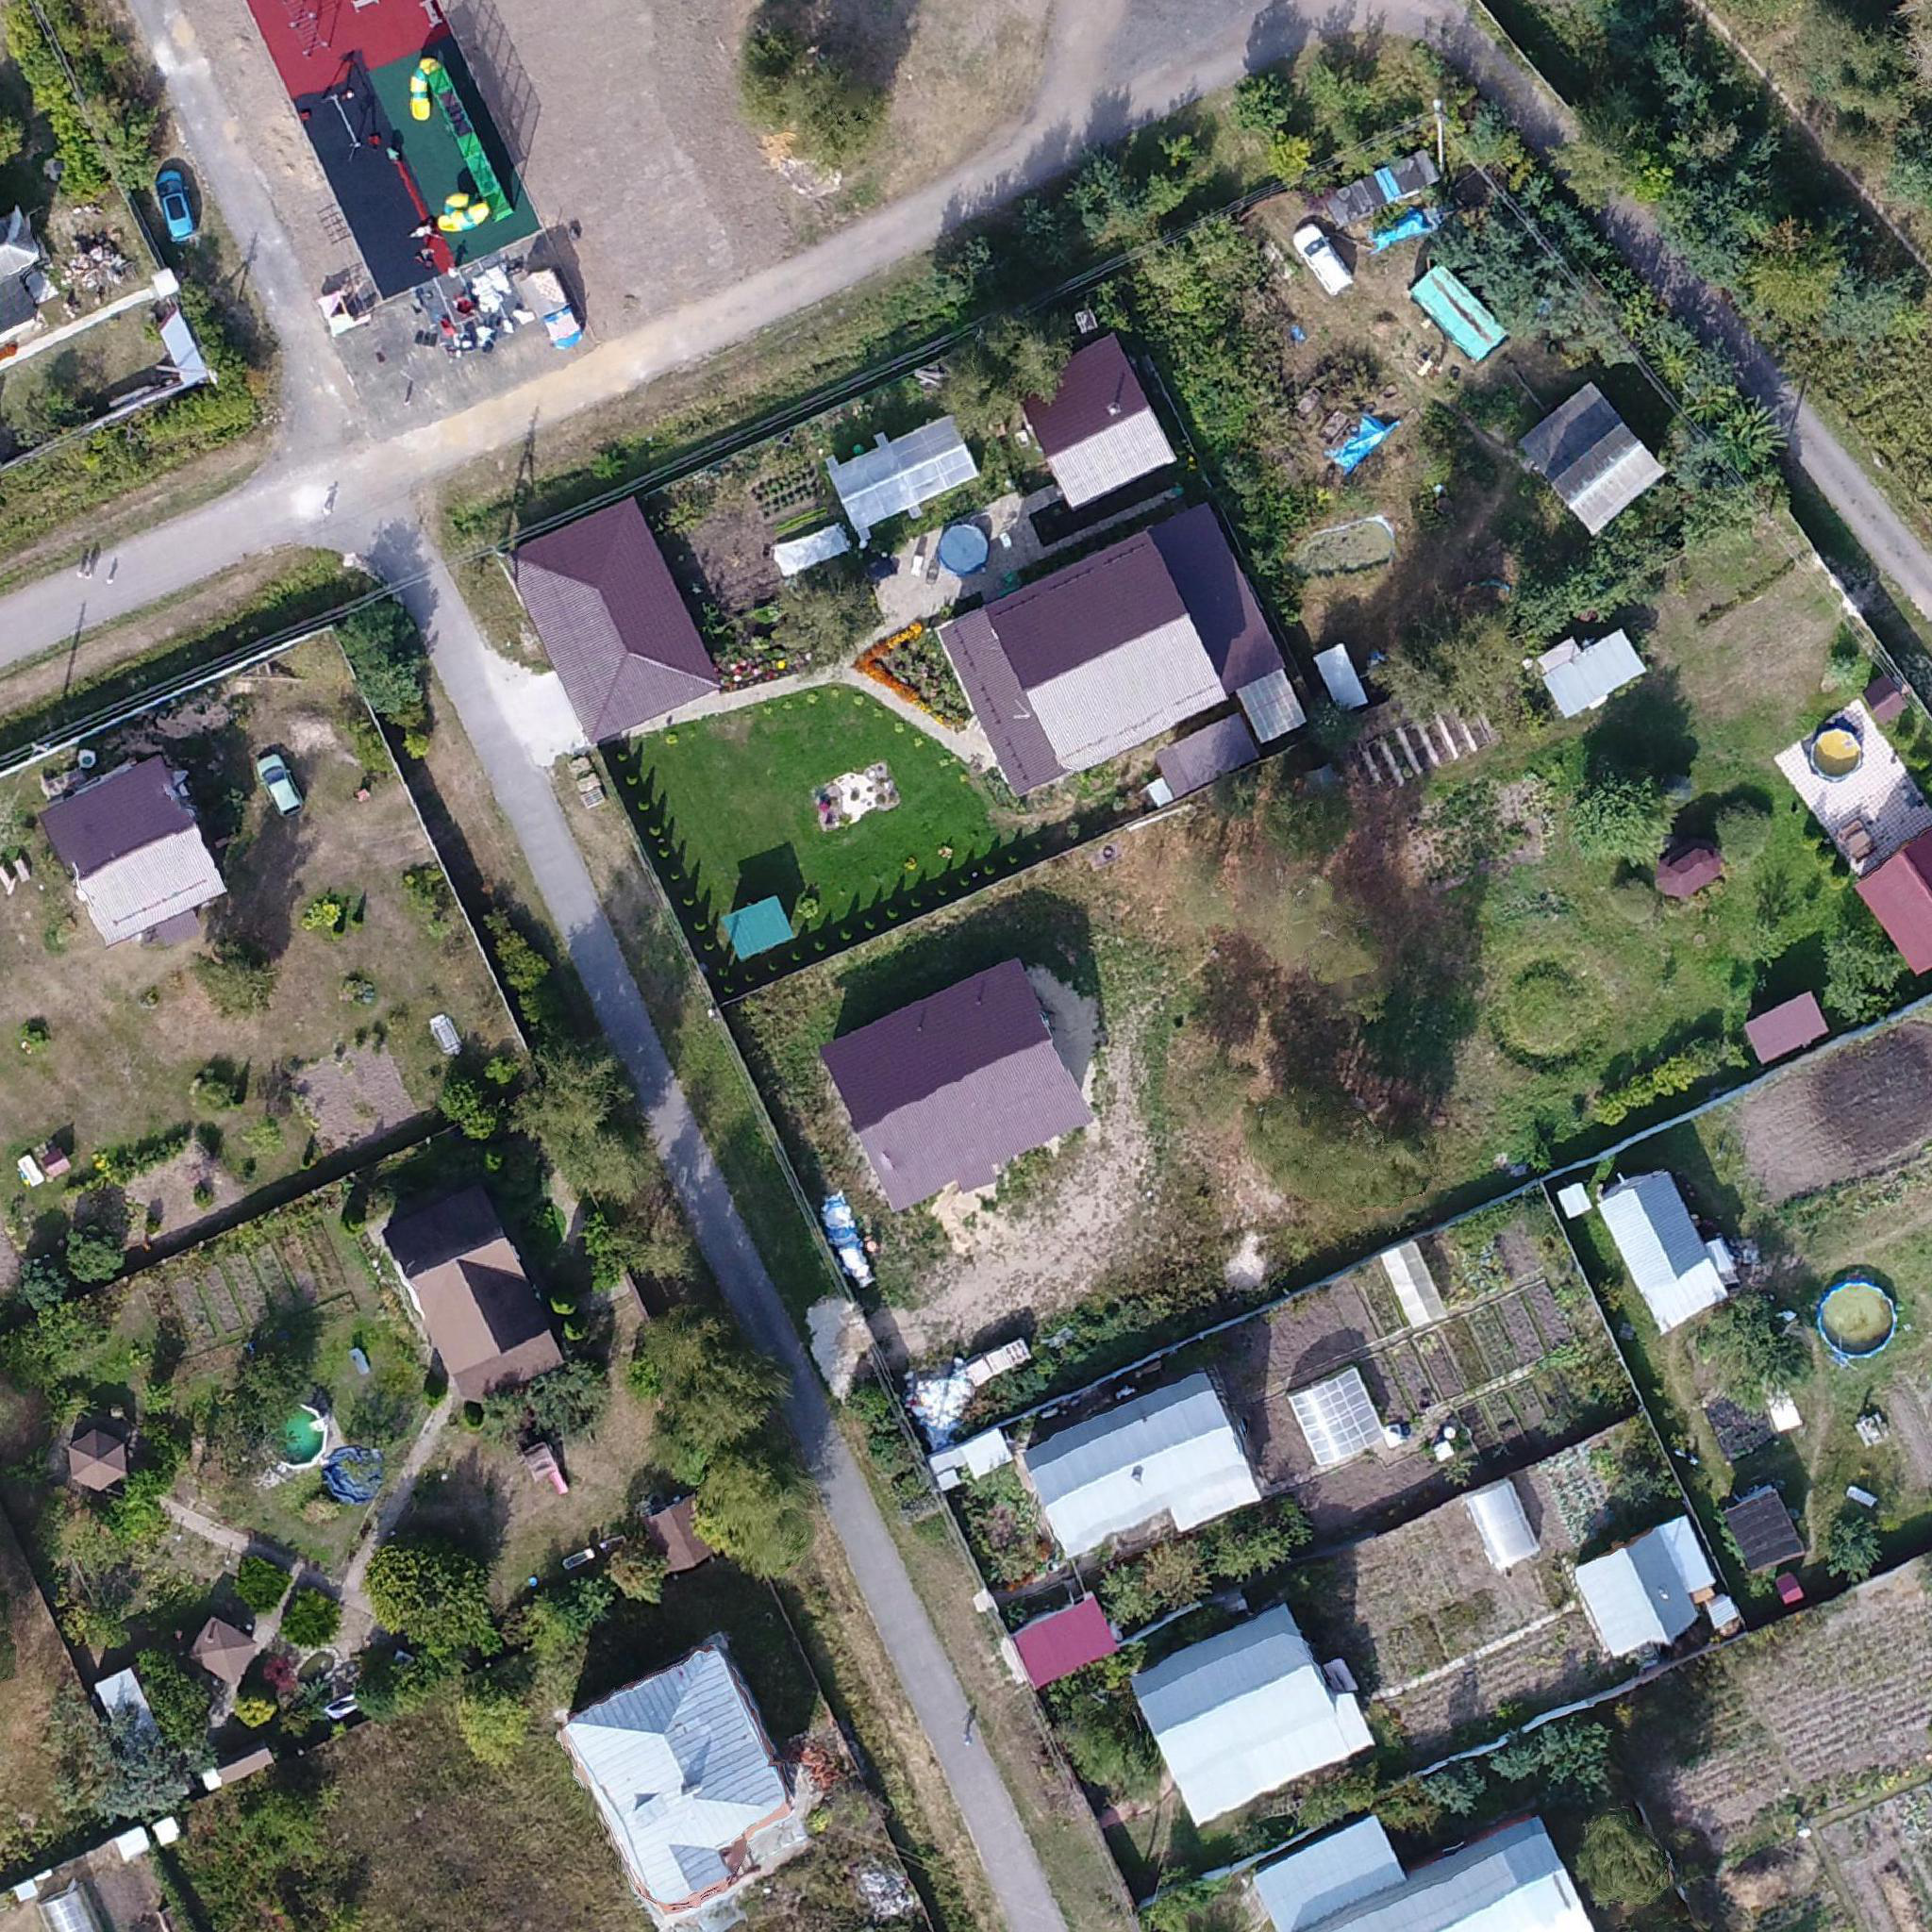
Biome: Sarmatic mixed forests